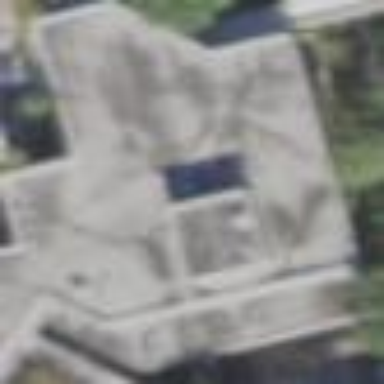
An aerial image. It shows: University building.